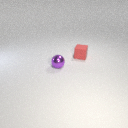
small purple metal sphere to the left of small red rubber cube